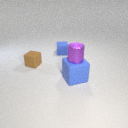
small brown rubber cube behind large blue rubber cube